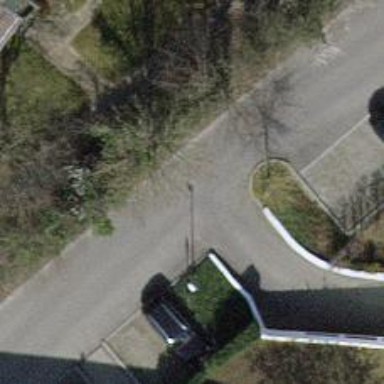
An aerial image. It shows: Asphalt road in residential area.